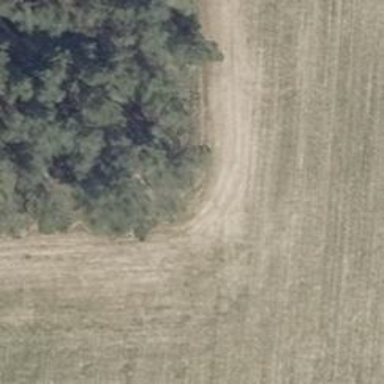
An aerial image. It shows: Hunting stand.